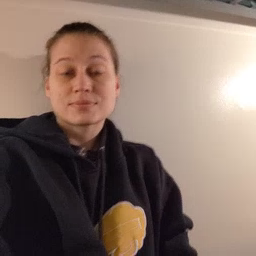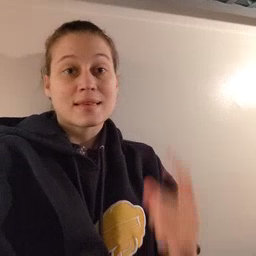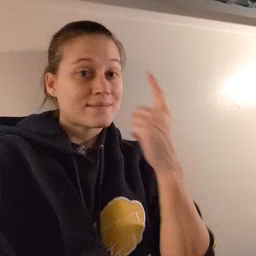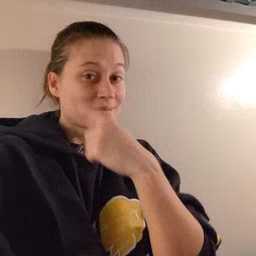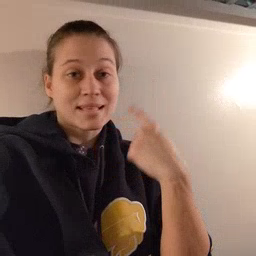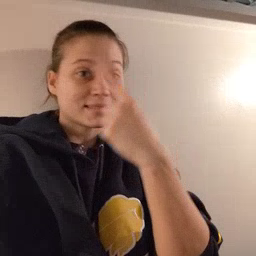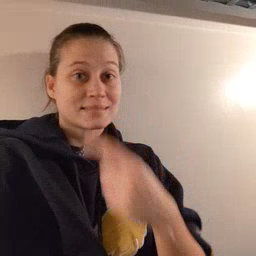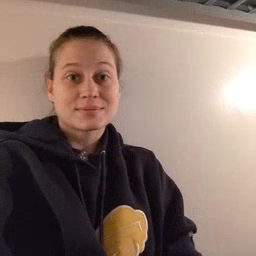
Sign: face